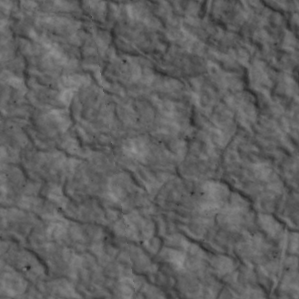
Label: non_frost